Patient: sex M, age 46
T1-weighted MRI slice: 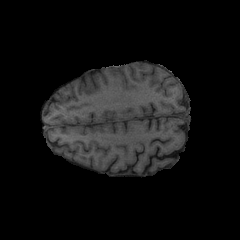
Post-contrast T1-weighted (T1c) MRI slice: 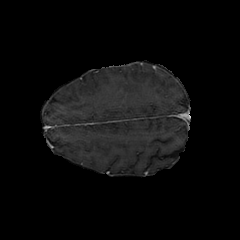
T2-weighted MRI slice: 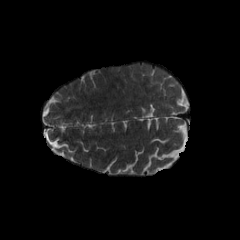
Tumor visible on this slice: no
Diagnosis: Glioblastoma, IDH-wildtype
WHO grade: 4